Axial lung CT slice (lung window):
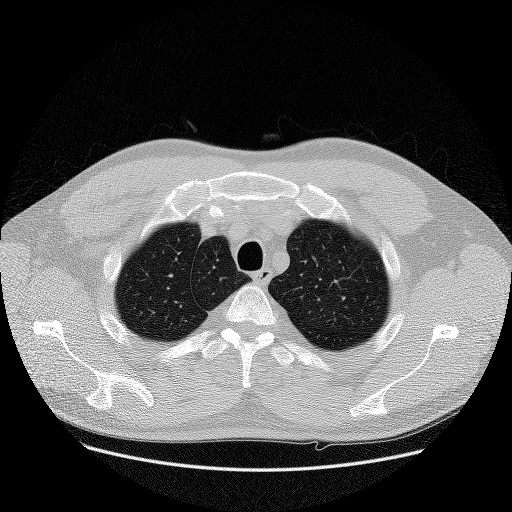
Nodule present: no